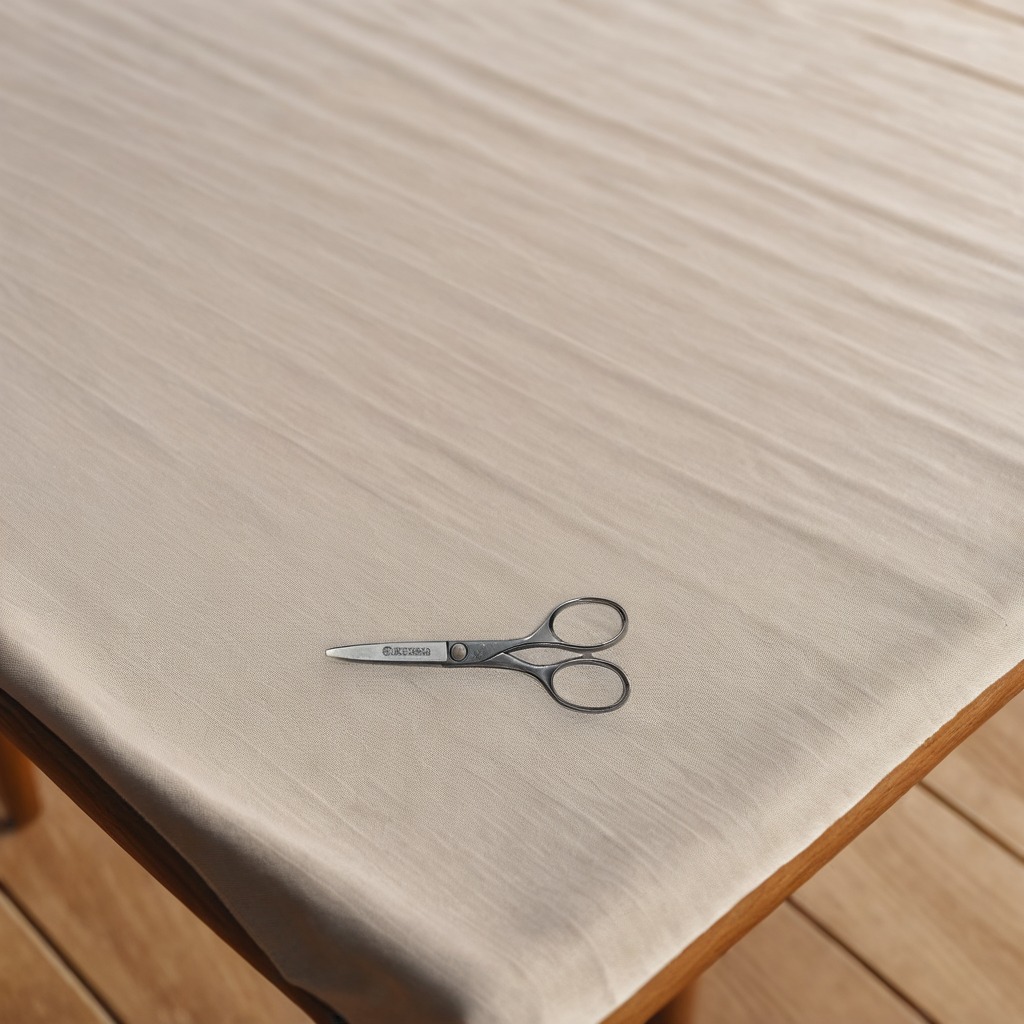
A scissor is lying on a wooden table in an outdoor workshop during daytime bright natural light soft shadows worn but beneath the cloth.